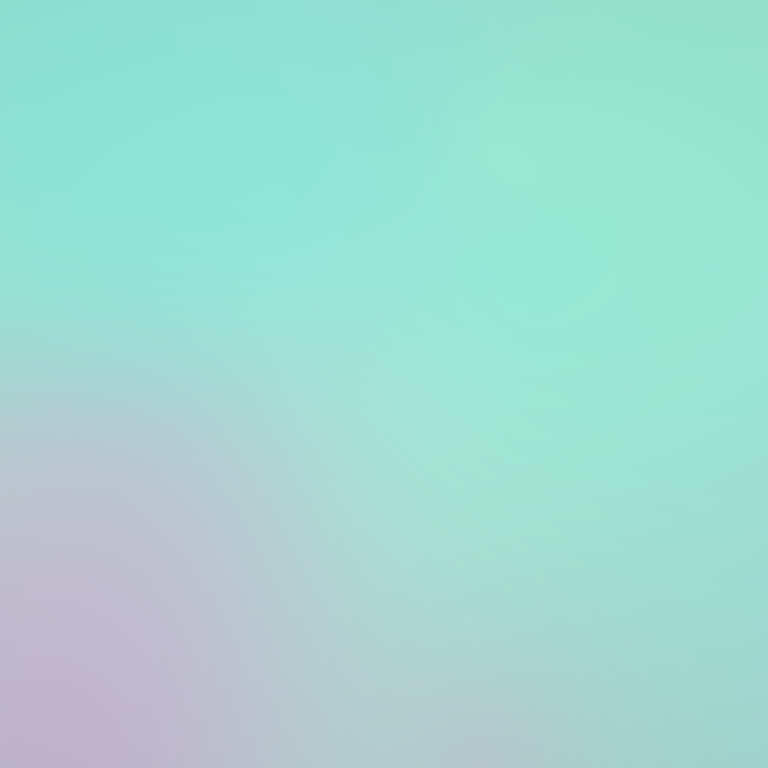
Abstract light effect, smooth gradient from soft teal to pale lavender, serene atmosphere, diffuse light, no room, no furniture, no objects.